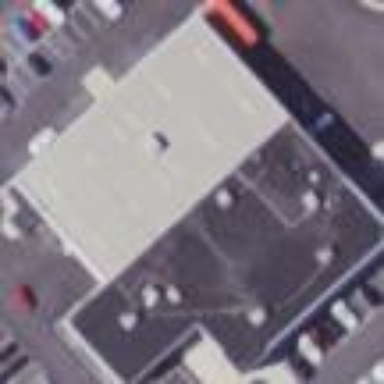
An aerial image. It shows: Building that houses car shop.